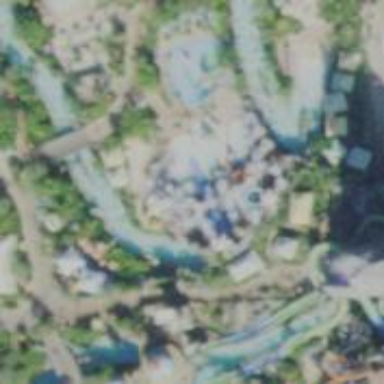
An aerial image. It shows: Bridge leading to water slide attraction.